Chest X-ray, AP view. Patient: 57 years old, sex M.
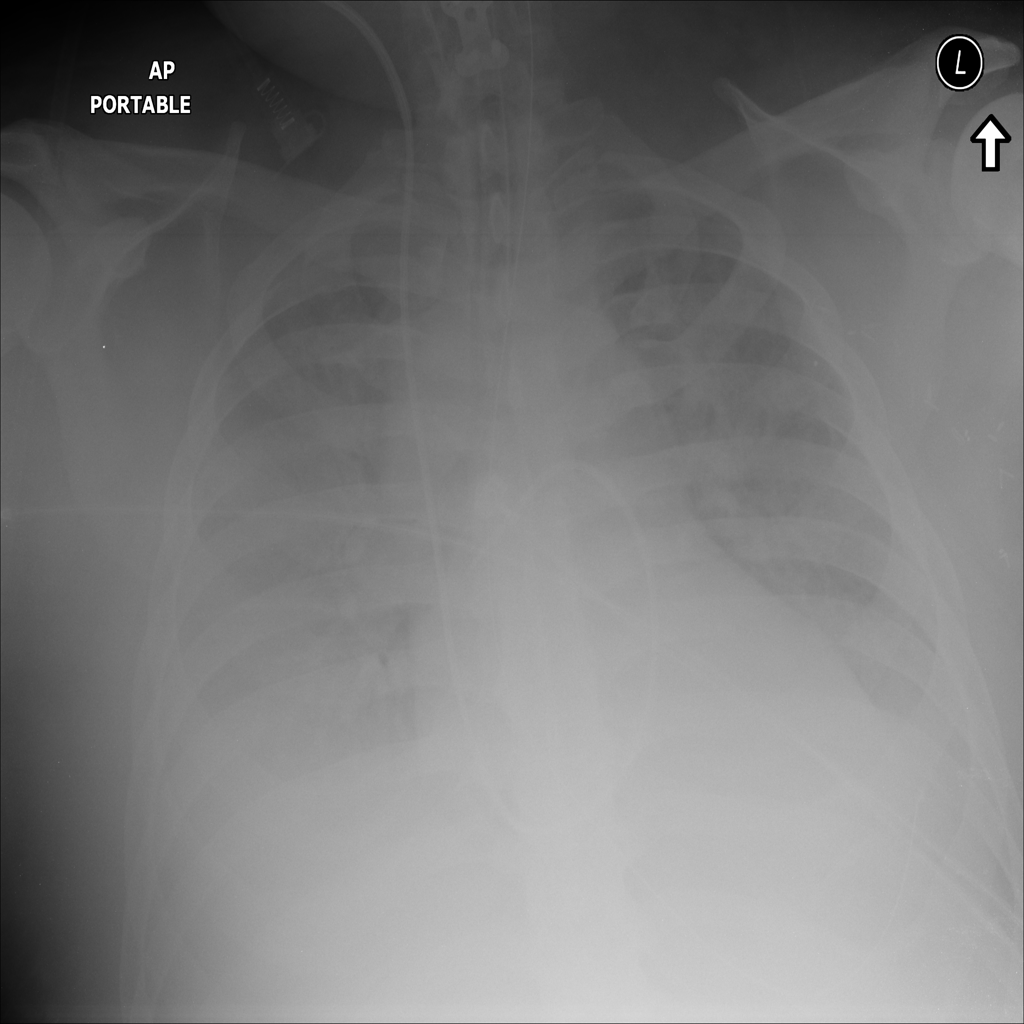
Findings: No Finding